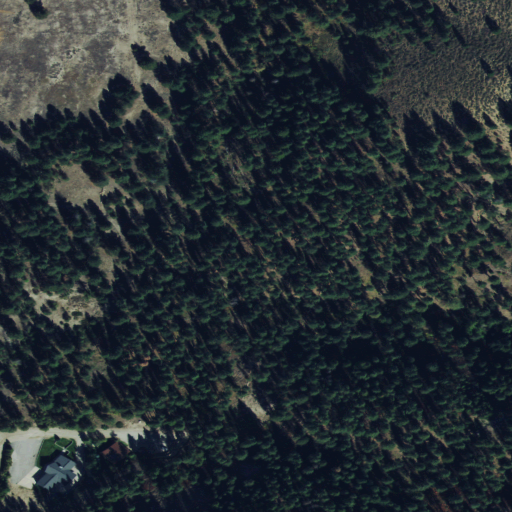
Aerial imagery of valley in Idaho named Price Gulch containing evergreen forest, shrub, open development, and low intensity development